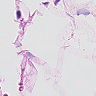
Metastatic tissue present: no